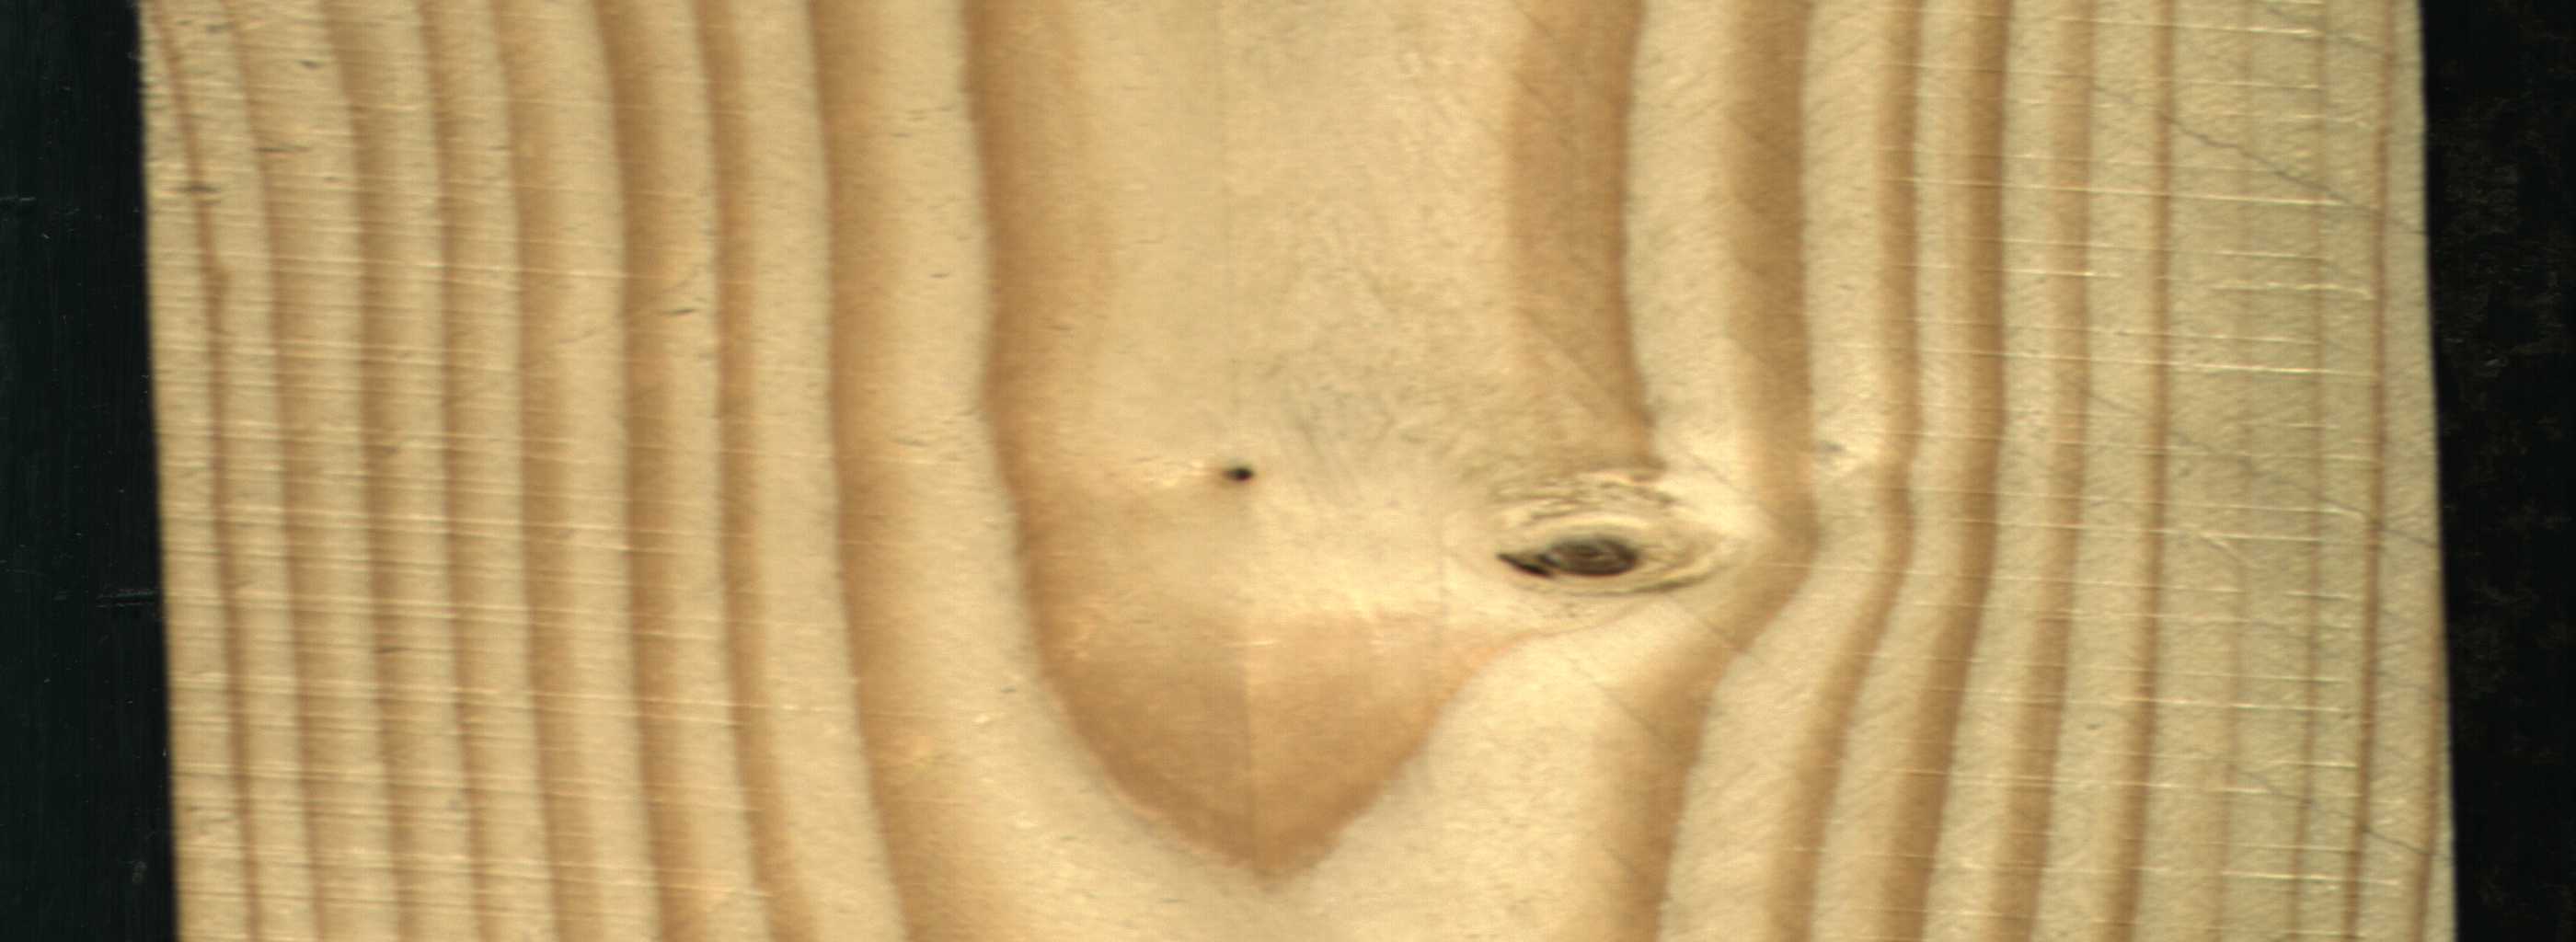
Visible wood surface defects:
Dead_Knot
Dead_Knot